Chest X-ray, PA view. Patient: 45 years old, sex M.
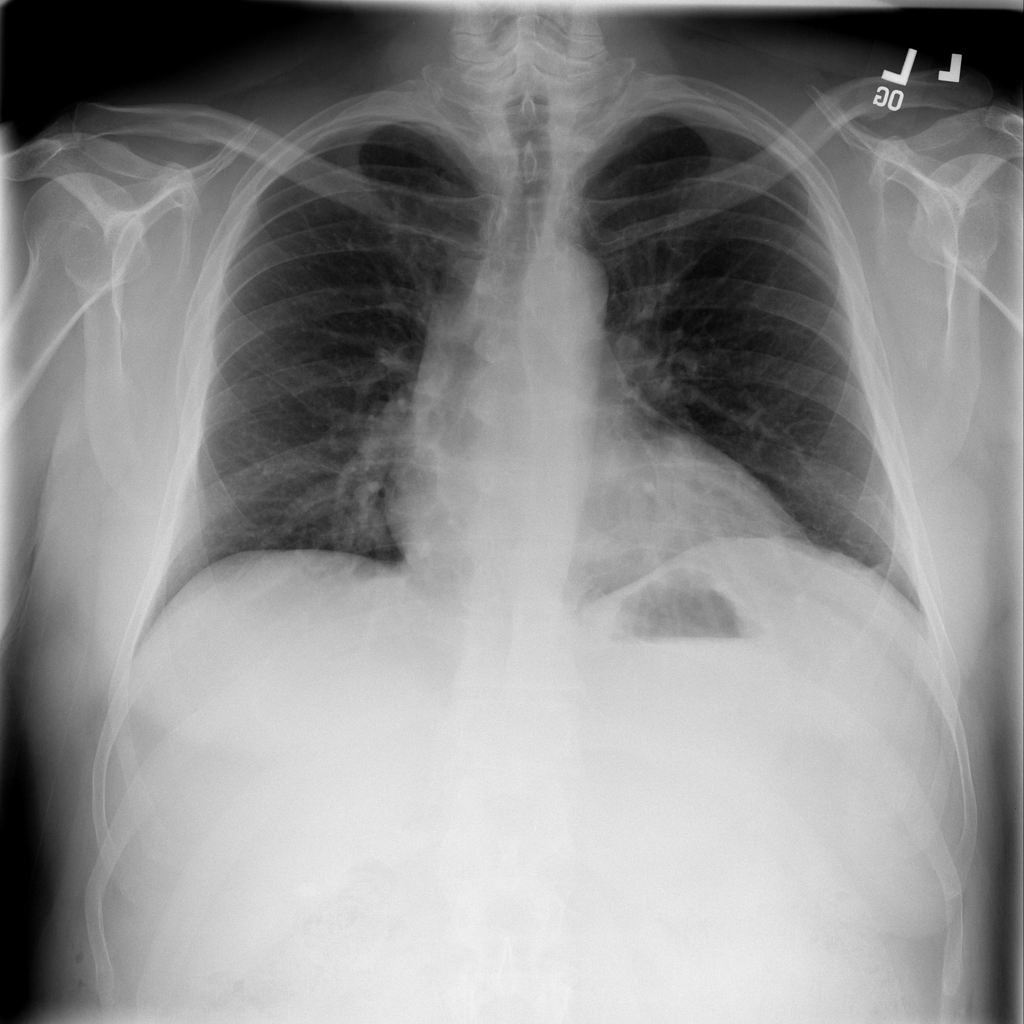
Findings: No Finding